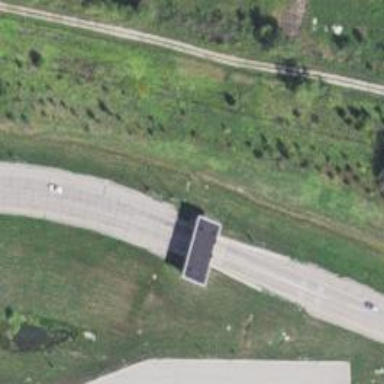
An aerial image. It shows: Toll gantry on the road.